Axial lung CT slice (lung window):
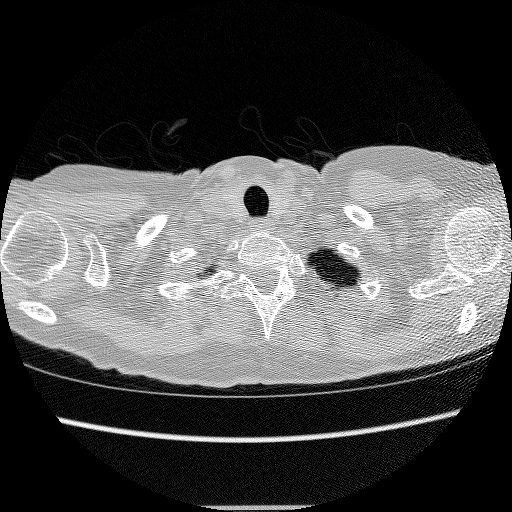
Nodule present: no